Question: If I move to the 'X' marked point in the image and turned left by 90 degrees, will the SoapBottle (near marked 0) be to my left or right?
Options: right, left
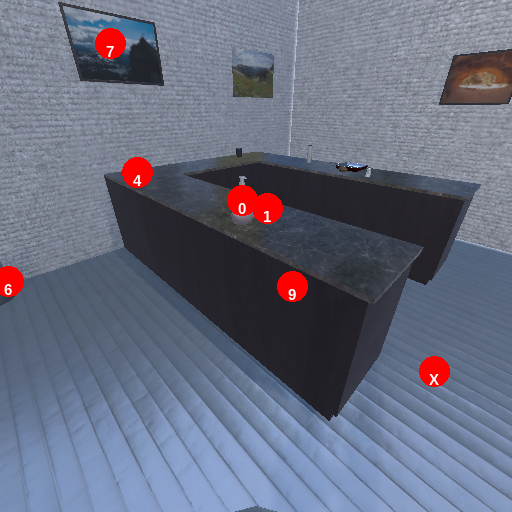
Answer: right